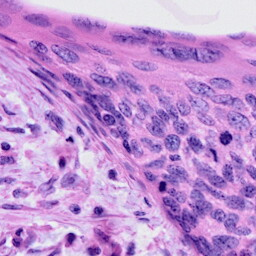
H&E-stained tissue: Cervix